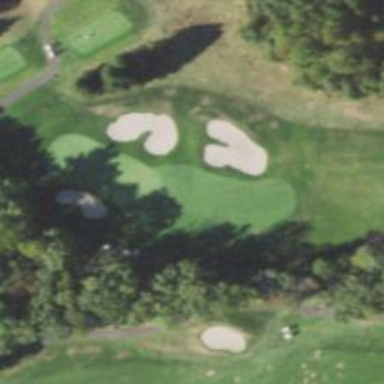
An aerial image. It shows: View of golf hole.